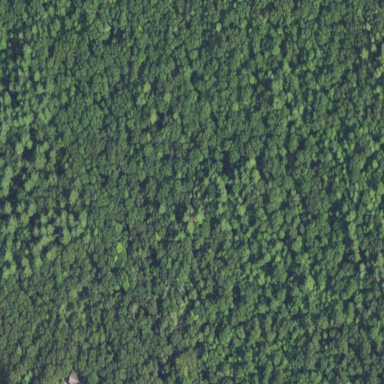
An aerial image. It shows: Mixed woodland area with various types of leaves.